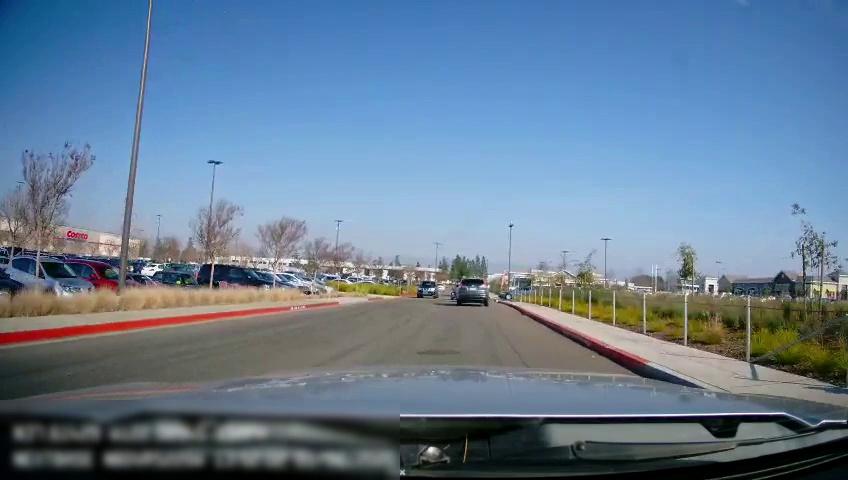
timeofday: Day
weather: Sunny
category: Drivable Space
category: Vehicles | SUV
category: Vehicles | Truck
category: Vehicles | Car